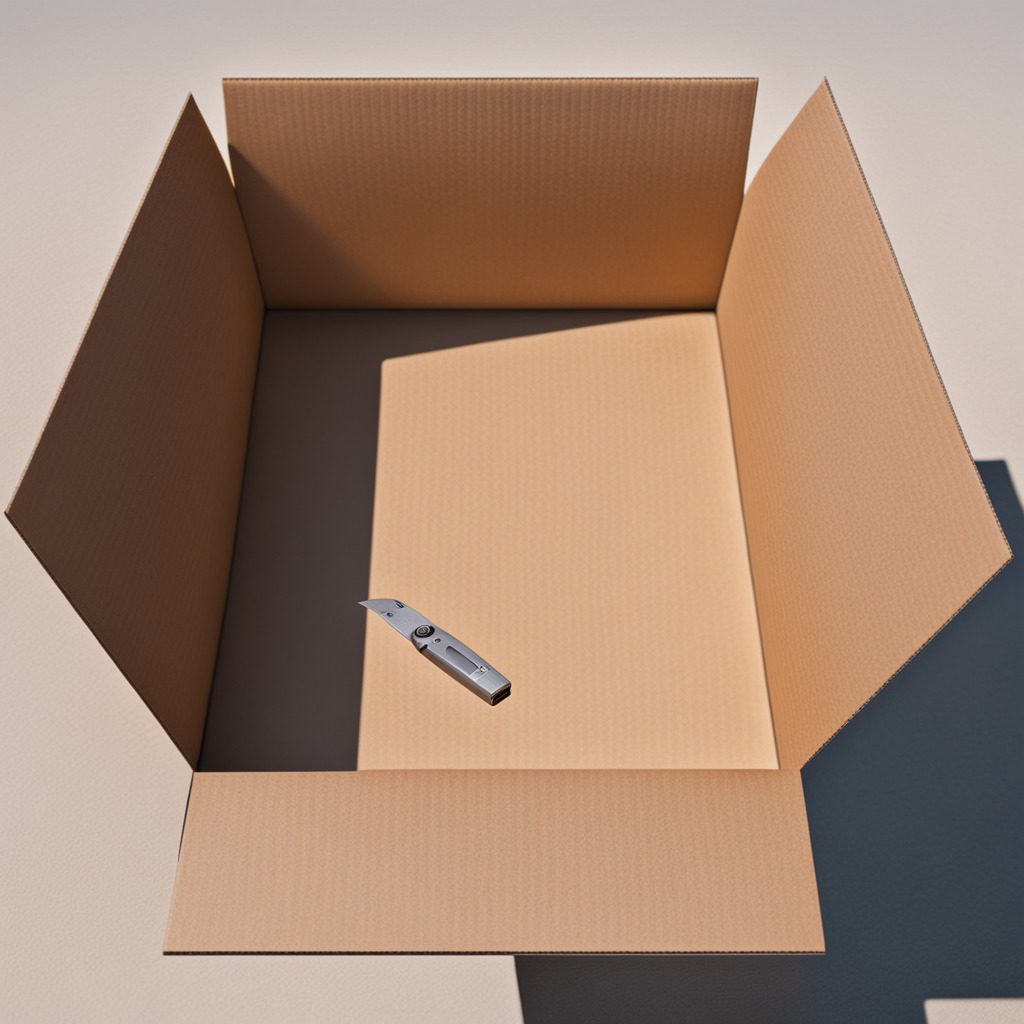
A utility knife is lying on a clean dry cardboard box surface in an outdoor workshop during daytime bright natural light soft shadows slightly creased but